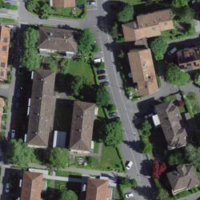
EUNIS habitat code: 54
Species observed at this site:
Dryas octopetala